Question: I'm sending a large form over to server.
Now watching the developer tools i see :

As in 560 rows has been sent, but when I 'print_r($_POST)'
I see only 500 rows.
Now I have tried setting :
'''
ini_set('memory_limit', '1024M');
'''
And I have 'post_max_size' set to 8M and increasing it didn't seem to work either.
Also tried setting 'max_input_vars' to <PHONE> but same result.
I am submiting the form via ajax using jQuery. I'm getting same results with Chrome and FF
Any idea what may cause this?
This is the client side script :
'''
$.ajax({
type: 'POST',
dataType: 'json',
data: { data : fullTableToJson($('#charges_table').get(0)),title : "sometitle"},
url: 'url with get parameters',
success : function(result) {
}
});
'''
'fullTableToJson' is a method that turns html table to json, it works as i've been using it in many places in my code.
Could it be related to the fact my url contains GET parameters?
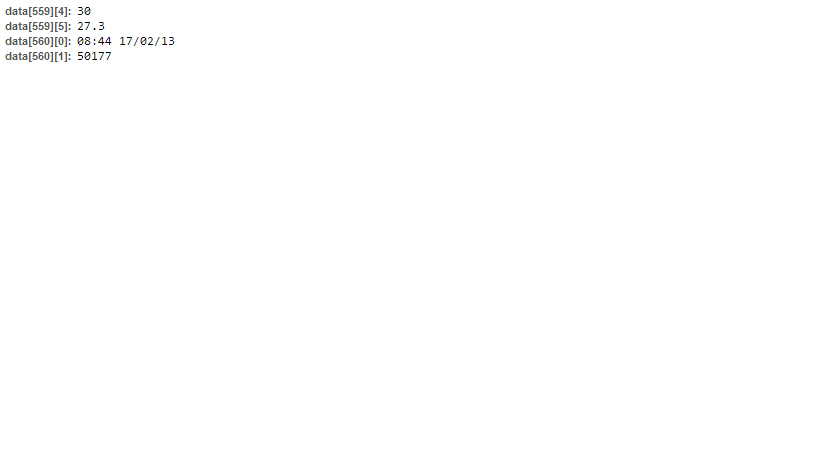
Answer: Well, the problem was I had 'max_input_vars' set to 3000, and I've tried sending 560x6 items which is 3360 items, which explains the leap.
Now i've tried changing it with
'''
ini_set('max_input_vars', 999999);
'''
And assumed it didn't solved it, but checking 'phpinfo();' I saw that it hasn't changed.
Thus changed in php.ini file and it worked.